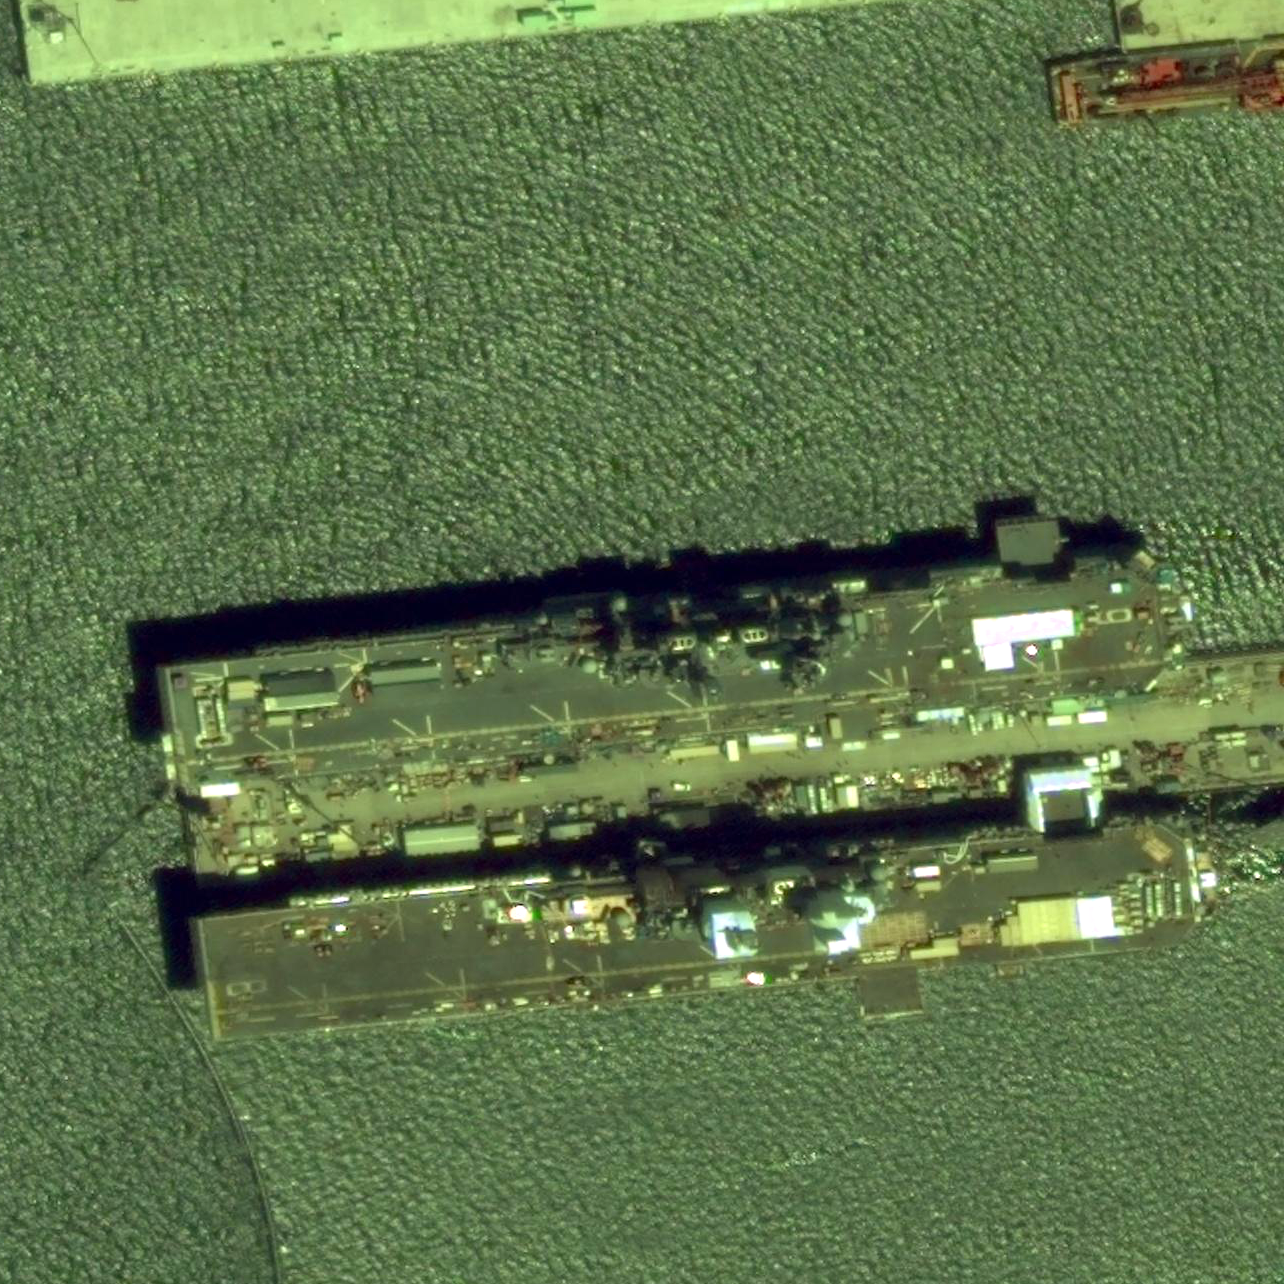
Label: assault